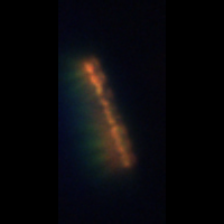
Taxon: Chaetoceros
Group: Diatoms